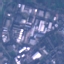
Land use / land cover: Industrial